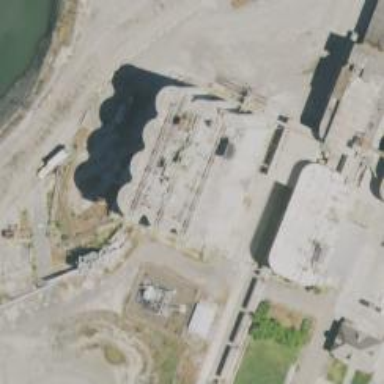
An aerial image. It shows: Building that serves as silo.